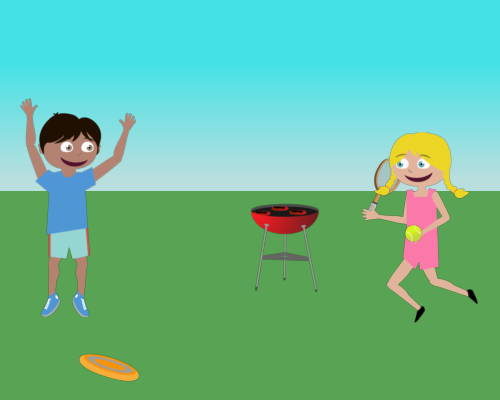
smile mike arms up left facing right and on bottom is a frisbee and to the right is a happy running jenny facing left jenny has a tennis racket in right hand tennis ball in left and there is a grill between the two kids but slightly closer to jenny